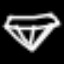
Label: diamond